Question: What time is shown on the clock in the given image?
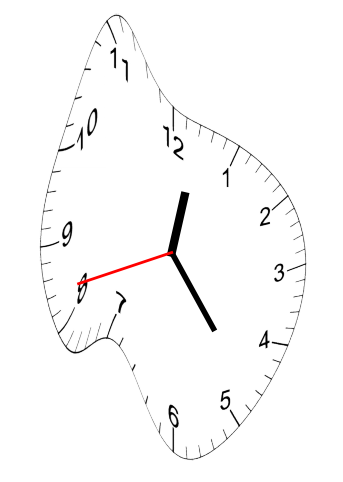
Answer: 12:23:42